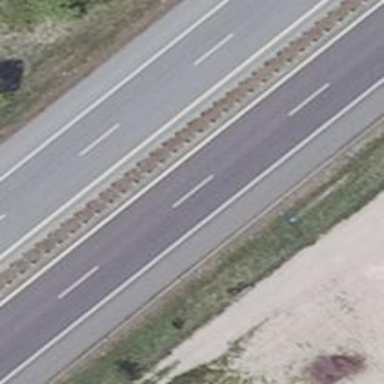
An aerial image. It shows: Motorway.